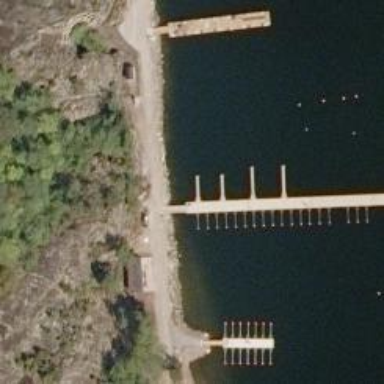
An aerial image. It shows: Man-made pier.